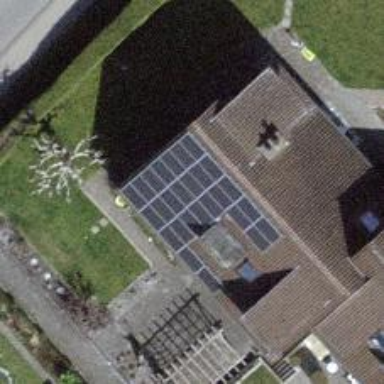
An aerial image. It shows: Solar power generator.